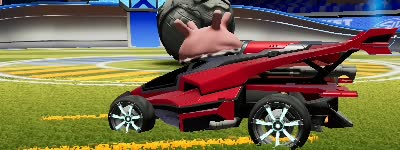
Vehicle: aftershock